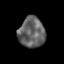
Tissue: prostate
Cell type: T cells
Senescence score: 0.3444
Nuclear area (px): 789
Mean DAPI intensity: 98.752